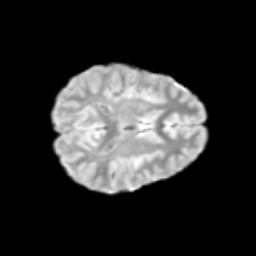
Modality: T2w
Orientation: axial
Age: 10
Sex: female
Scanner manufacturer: siemens
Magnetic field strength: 3 T
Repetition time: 3.8 s
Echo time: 0.07 s